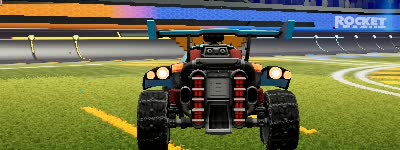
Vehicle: octane